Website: lowes
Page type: billing-address
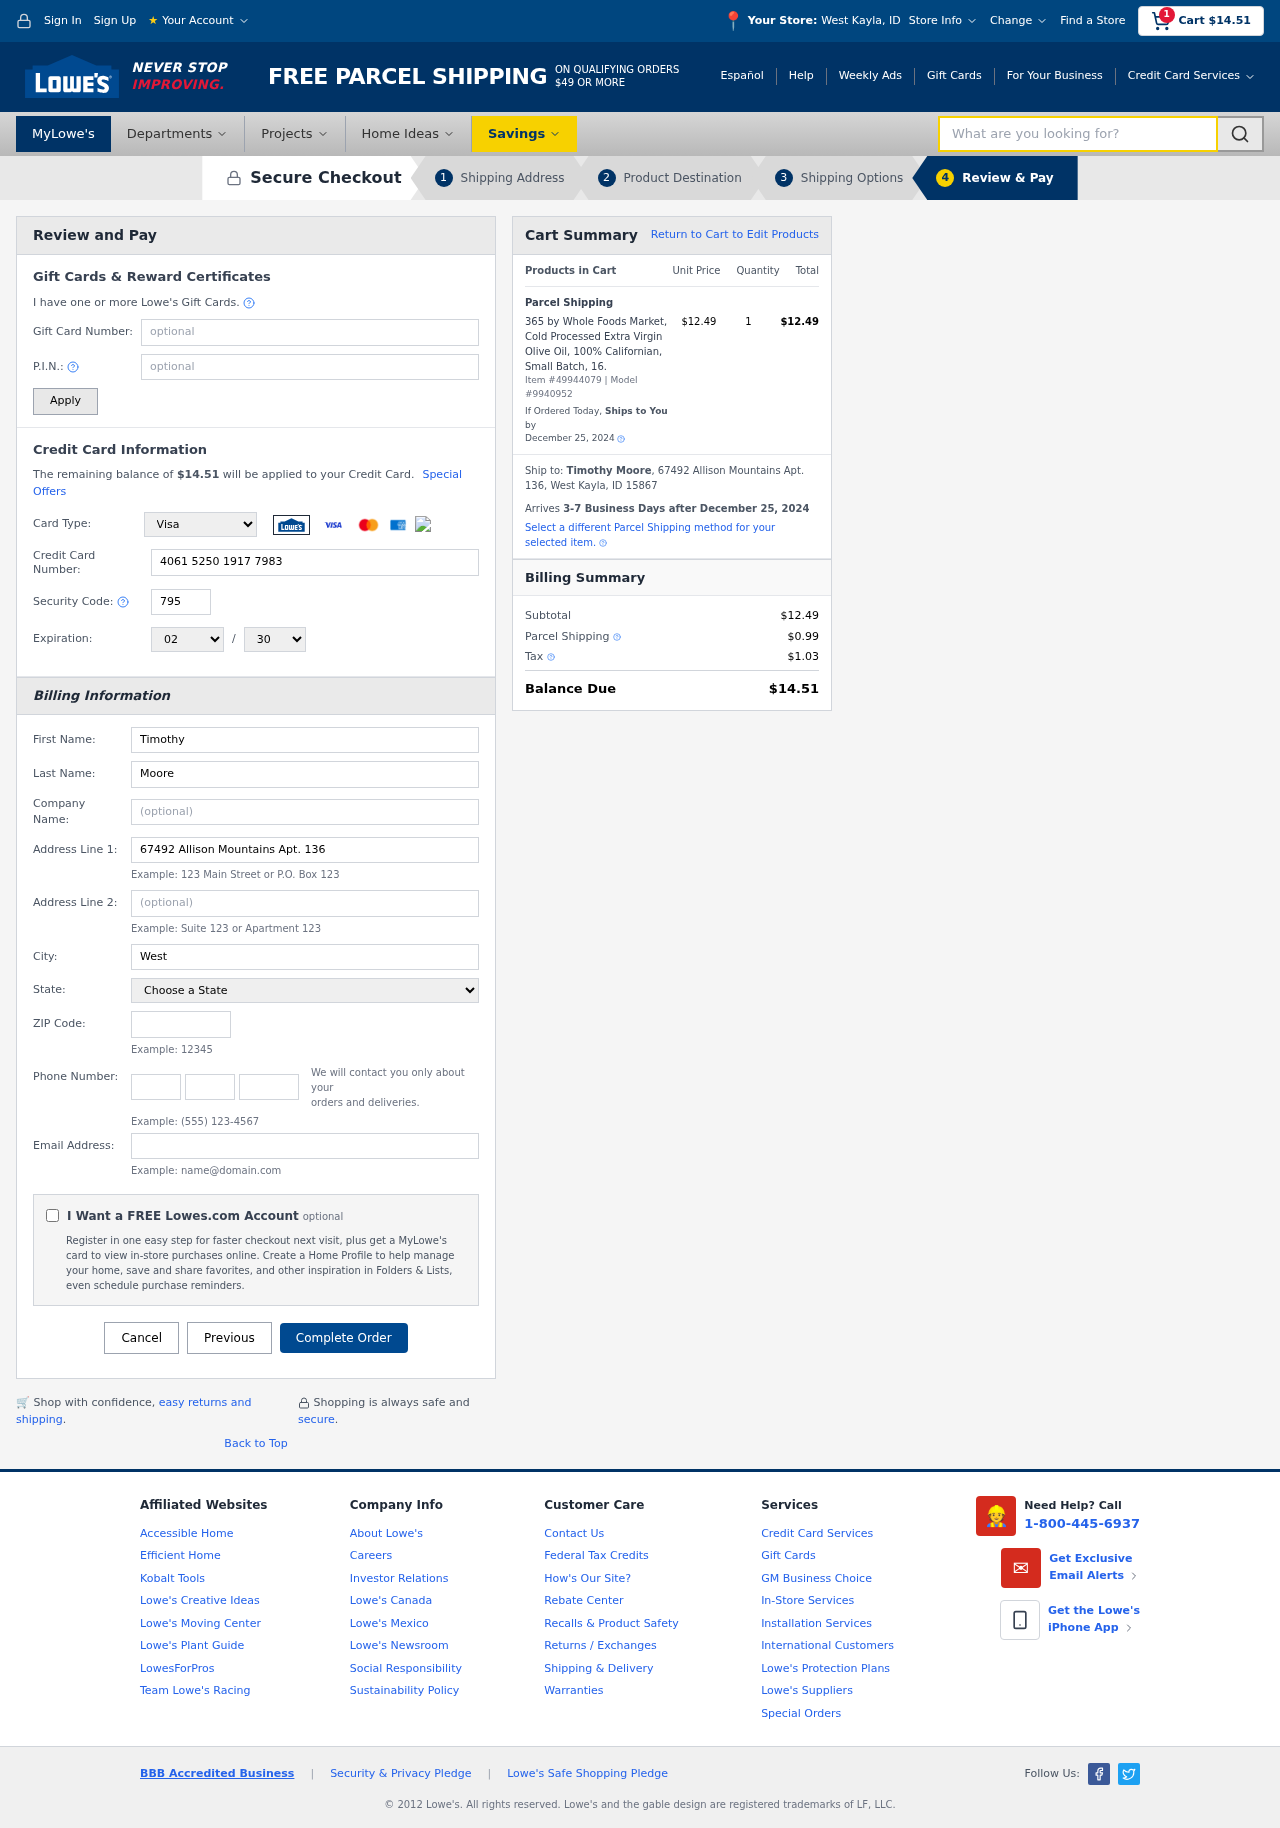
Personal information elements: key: PII_CARD_CVV
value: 795
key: PII_CARD_EXPIRY_MONTH
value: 02
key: PII_CARD_EXPIRY_YEAR
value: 30
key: PII_CARD_NUMBER
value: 4061 5250 1917 7983
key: PII_CARD_TYPE
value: Visa
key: PII_CITY
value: West Kayla
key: PII_CITY_STATE
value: West Kayla, ID
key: PII_EMAIL
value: timothymoore@yahoo.com
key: PII_FIRSTNAME
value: Timothy
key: PII_FULLNAME
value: Timothy Moore
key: PII_LASTNAME
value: Moore
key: PII_PHONE_AREA
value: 754
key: PII_PHONE_PREFIX
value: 205
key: PII_PHONE_SUFFIX
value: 3340
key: PII_POSTCODE
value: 15867
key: PII_STATE
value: Idaho
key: PII_STREET
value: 67492 Allison Mountains Apt. 136
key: PII_CITY_STATE_ZIP
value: West Kayla, ID 15867
Product elements: key: PRODUCT1_NAME
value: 365 by Whole Foods Market, Cold Processed Extra Virgin Olive Oil, 100% Californian, Small Batch, 16.
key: PRODUCT1_PRICE
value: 12.49
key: PRODUCT1_QUANTITY
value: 1
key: PRODUCT_ITEM_NUMBER
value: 49944079
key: PRODUCT_MODEL_NUMBER
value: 9940952
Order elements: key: ORDER_SUBTOTAL
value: $14.51
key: ORDER_TOTAL
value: $14.51
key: ORDER_SHIPPING_DATE
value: December 25, 2024
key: ORDER_SUBTOTAL
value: $12.49
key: ORDER_DELIVERY_DATE
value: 3-7 Business Days after December 25, 2024
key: ORDER_SHIPPING_DATE2
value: December 25, 2024
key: ORDER_SUBTOTAL2
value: $12.49
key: ORDER_SHIPPING_COST
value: $0.99
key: ORDER_TAX
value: $1.03
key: ORDER_TOTAL2
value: $14.51
Search elements: key: HEADER_SEARCH
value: What are you looking for?